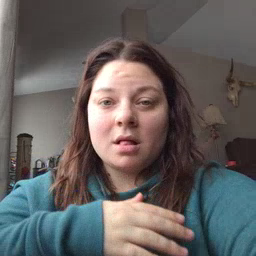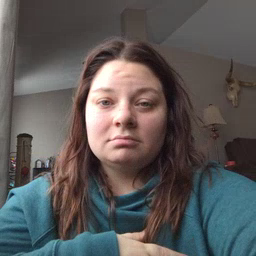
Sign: table